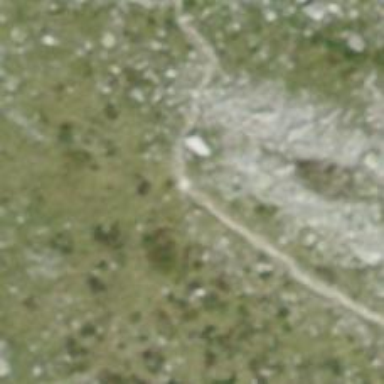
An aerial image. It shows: Path.